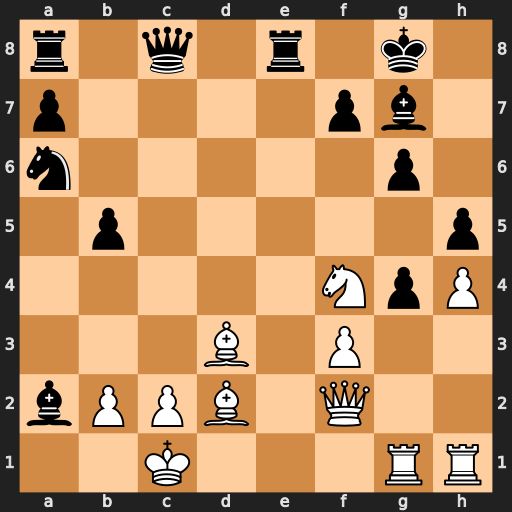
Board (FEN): r1q1r1k1/p4pb1/n5p1/1p5p/5NpP/3B1P2/bPPB1Q2/2K3RR
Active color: w
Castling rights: -
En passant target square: -
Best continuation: fxg4 Nc5 gxh5